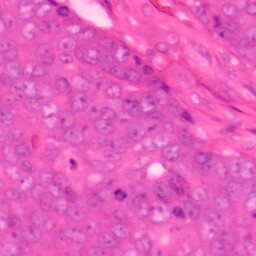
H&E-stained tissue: Colon